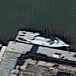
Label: civil